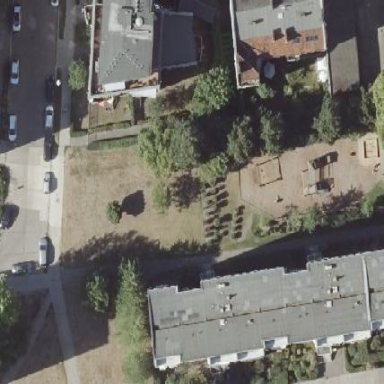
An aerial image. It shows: Playground area for leisure land.